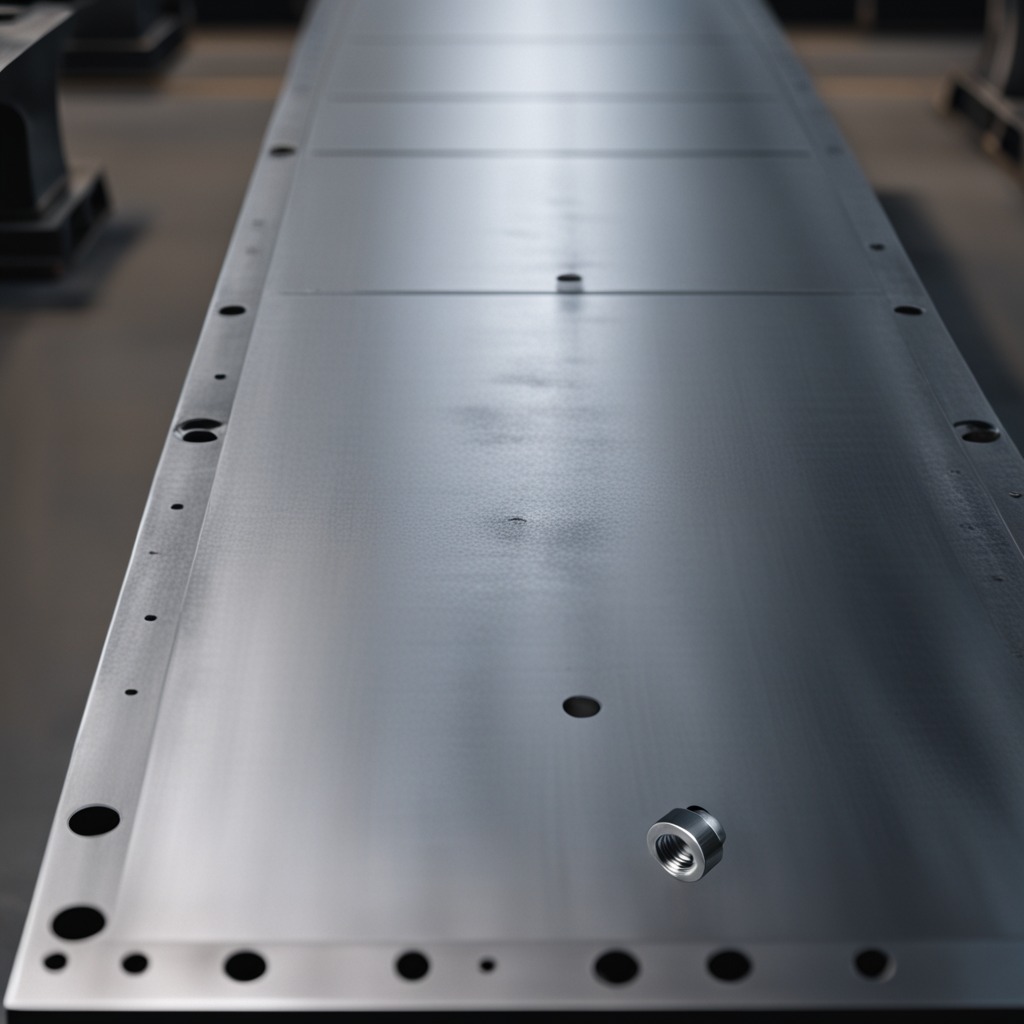
A metal nut is lying on a cold steel table in a mining workshop.